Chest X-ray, AP view. Patient: 24 years old, sex F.
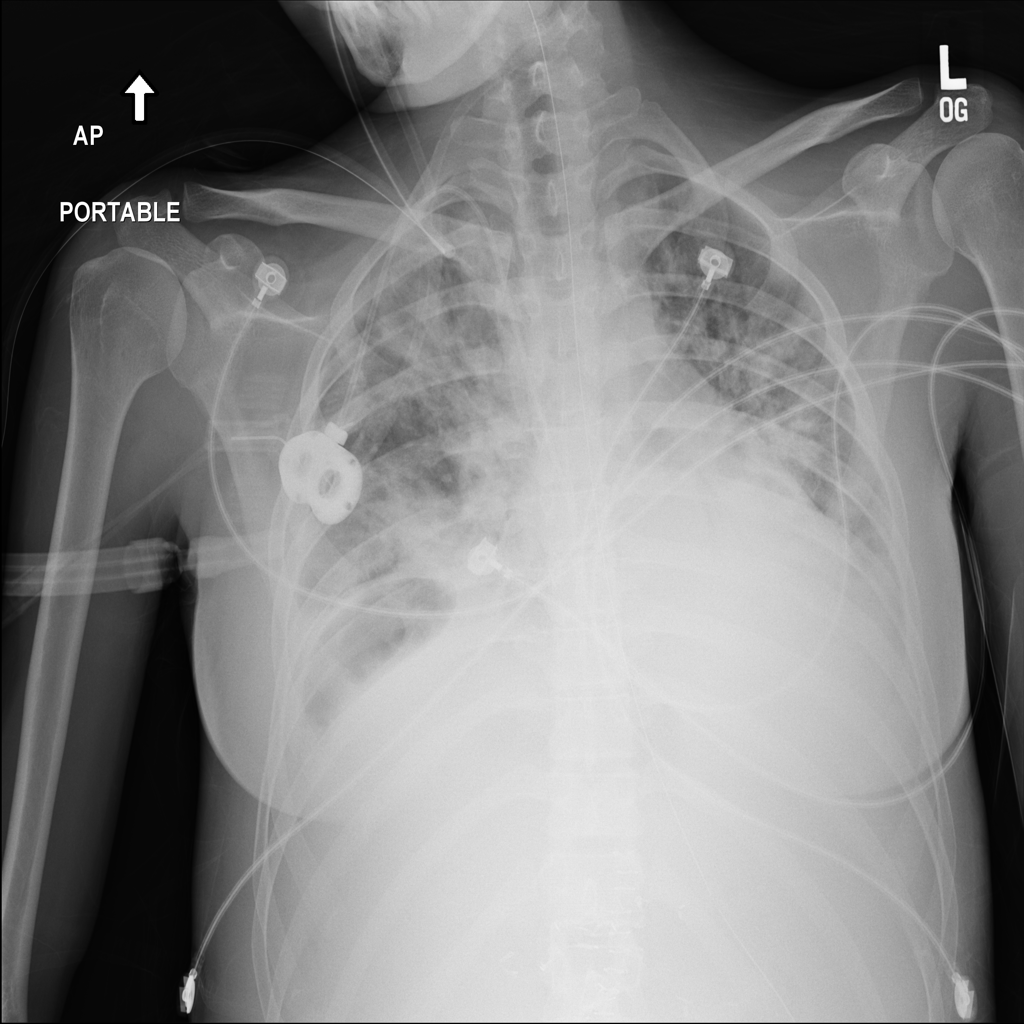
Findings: Consolidation, Infiltration